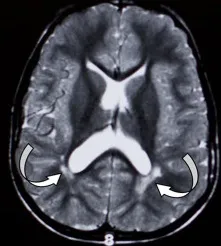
Patient 2 (D-F) Axial FLAIR and axial T2 images through the centrum semiovale and ventricles performed at 1, 2, and 4 years of age, respectively. Arrows indicate bilateral periventricular white matter thinning and hyperintensity, predominantly in the periatrial region.
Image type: radiology (mri)